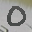
Label: 0